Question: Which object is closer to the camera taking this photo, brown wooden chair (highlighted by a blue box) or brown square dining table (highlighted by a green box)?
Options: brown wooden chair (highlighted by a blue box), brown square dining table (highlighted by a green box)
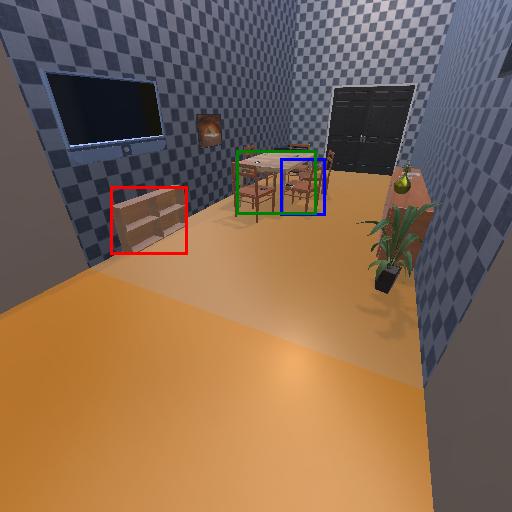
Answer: brown wooden chair (highlighted by a blue box)